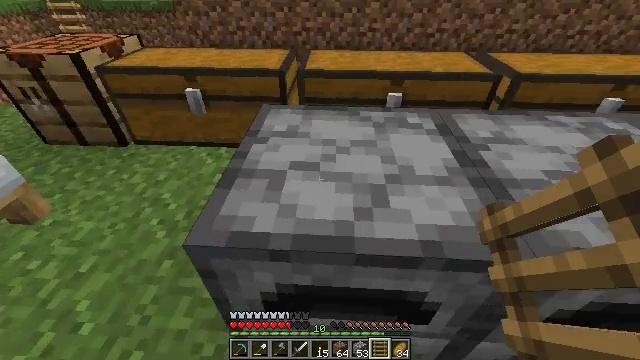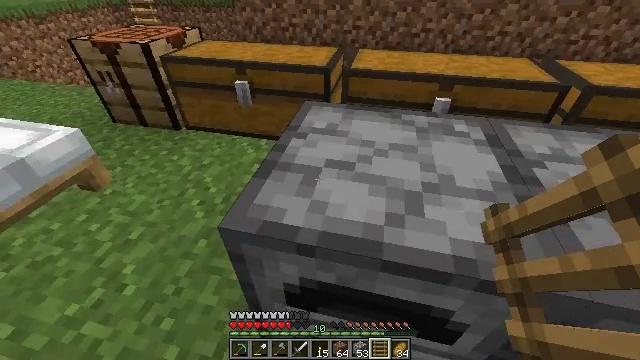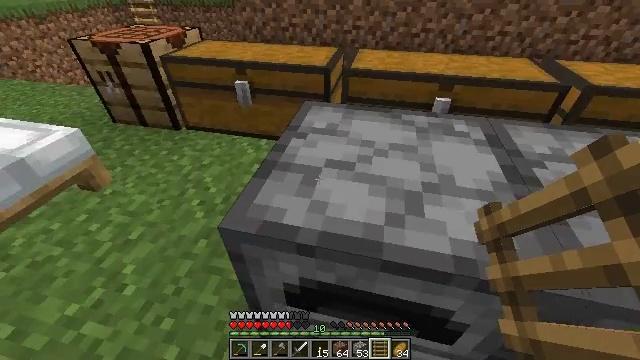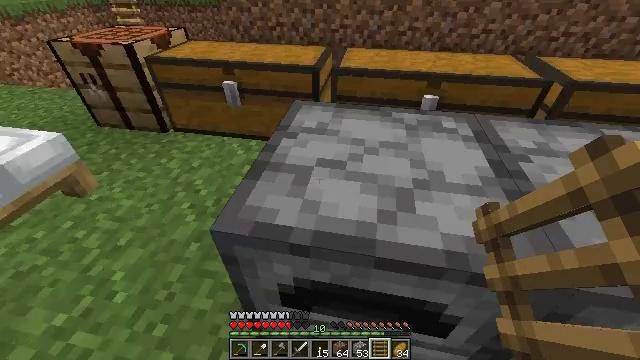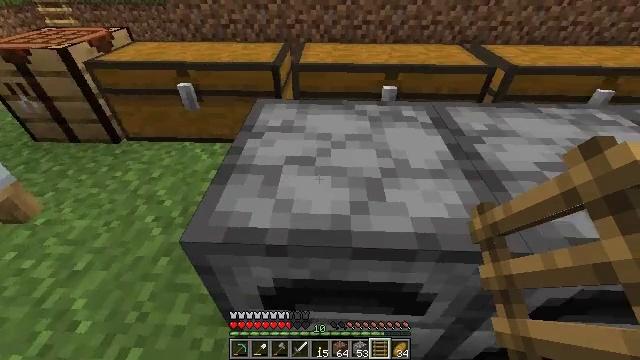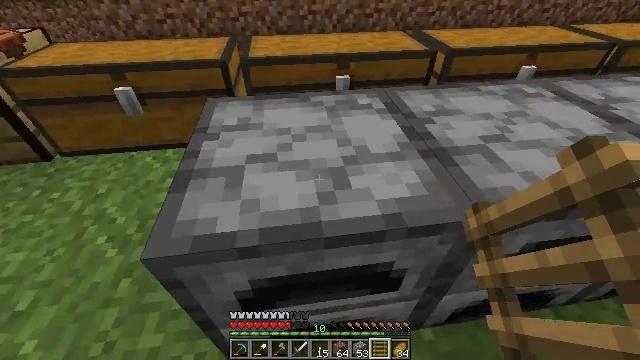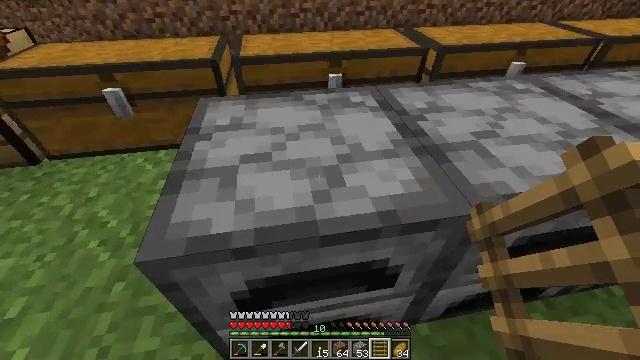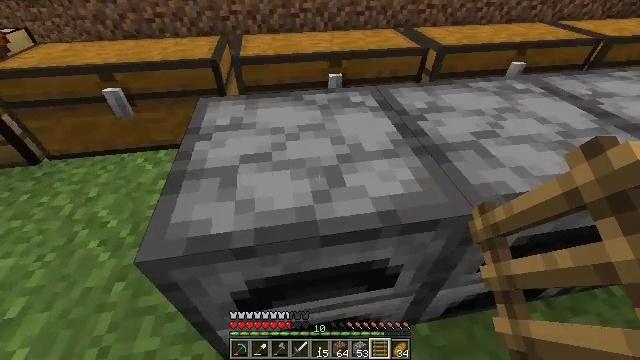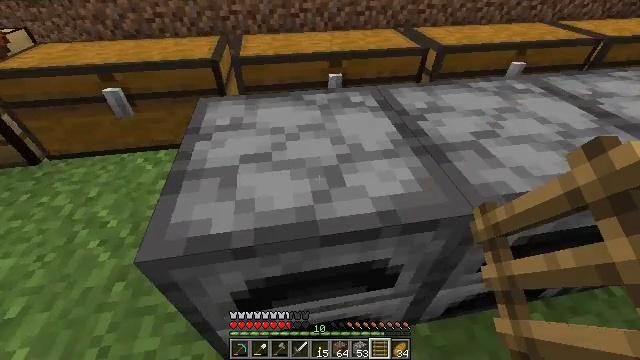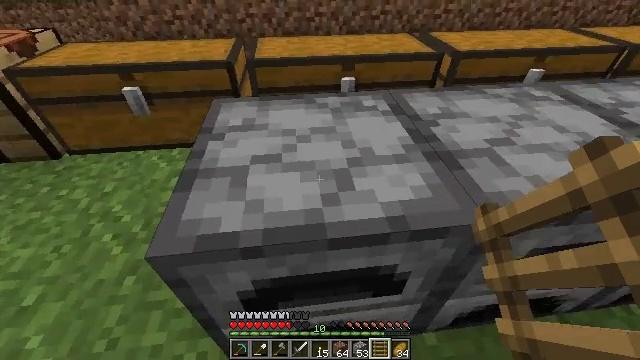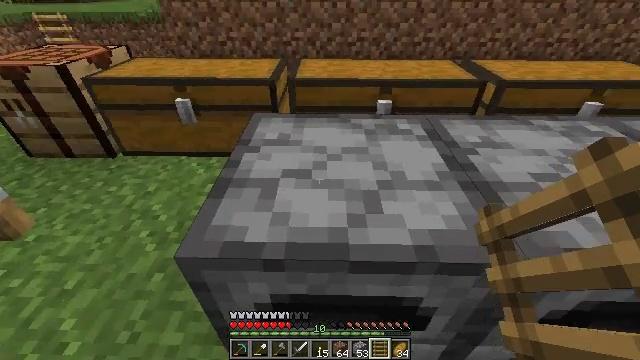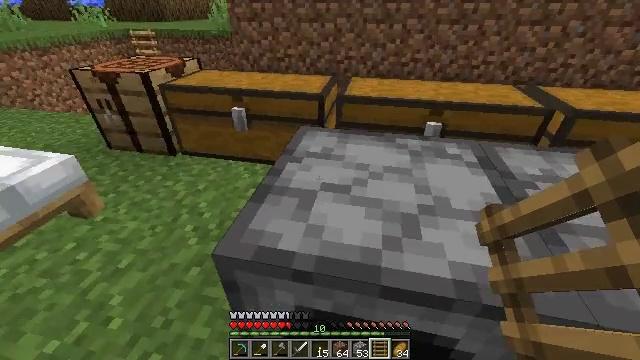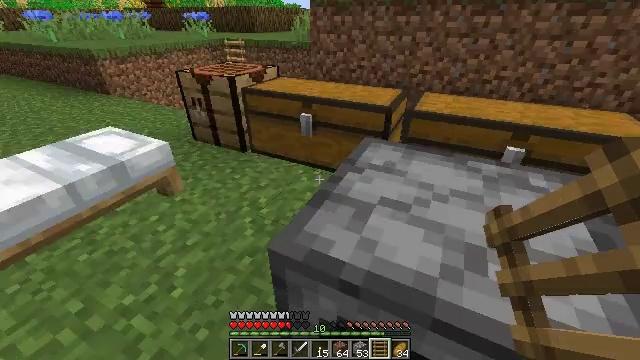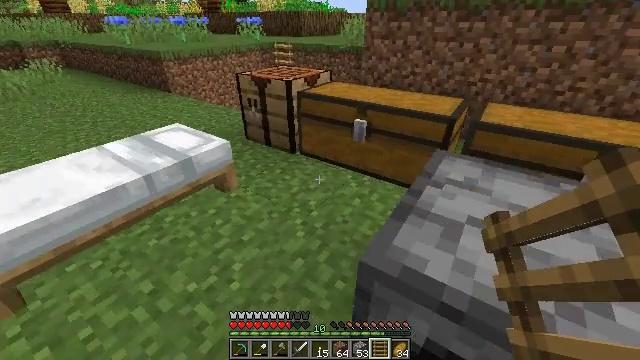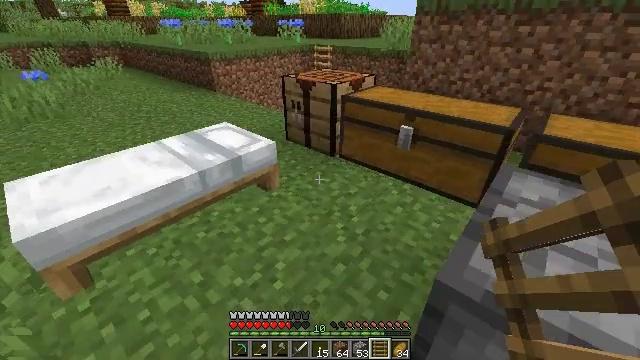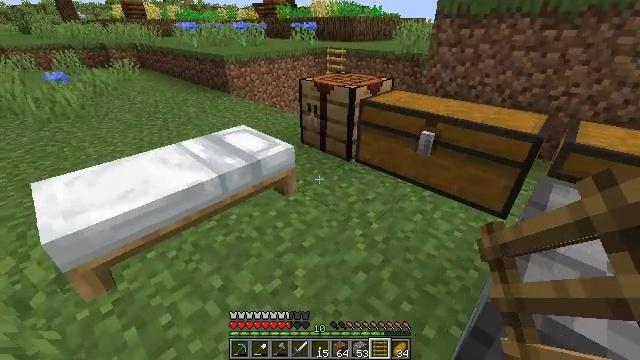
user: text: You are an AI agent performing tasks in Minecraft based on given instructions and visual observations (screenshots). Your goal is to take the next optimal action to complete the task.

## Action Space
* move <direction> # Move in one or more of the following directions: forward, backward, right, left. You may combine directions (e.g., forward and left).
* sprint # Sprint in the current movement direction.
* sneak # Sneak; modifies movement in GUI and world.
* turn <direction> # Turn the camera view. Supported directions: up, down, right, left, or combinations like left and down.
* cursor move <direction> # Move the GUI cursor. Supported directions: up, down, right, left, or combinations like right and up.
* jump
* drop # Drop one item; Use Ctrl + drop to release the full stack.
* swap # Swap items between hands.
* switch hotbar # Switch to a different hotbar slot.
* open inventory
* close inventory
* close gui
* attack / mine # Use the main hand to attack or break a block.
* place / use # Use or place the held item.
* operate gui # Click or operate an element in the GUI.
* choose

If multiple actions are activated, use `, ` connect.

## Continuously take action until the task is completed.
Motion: motion action
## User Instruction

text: Craft a diamond shovel.
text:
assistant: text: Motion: turn left
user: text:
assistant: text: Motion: no_op
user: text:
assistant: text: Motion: turn right
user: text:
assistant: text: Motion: turn right
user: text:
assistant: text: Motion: turn right and down
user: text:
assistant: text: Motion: turn right
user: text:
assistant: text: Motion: no_op
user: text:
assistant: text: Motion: no_op
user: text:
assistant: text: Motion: turn left
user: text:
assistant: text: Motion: turn left and up
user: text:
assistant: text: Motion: turn left and up
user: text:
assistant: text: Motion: move left, turn left and up
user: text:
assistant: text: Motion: move left, turn left
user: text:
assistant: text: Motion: move left, turn left
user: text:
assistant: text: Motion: move forward and move left, turn left
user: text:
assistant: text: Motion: move forward and move left, turn right and up
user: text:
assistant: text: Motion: move forward, turn right and up
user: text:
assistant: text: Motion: move forward, turn right and up
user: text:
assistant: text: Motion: move forward, turn right
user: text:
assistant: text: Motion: move forward
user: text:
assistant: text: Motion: move forward and move right
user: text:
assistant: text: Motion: move forward and move right, turn left
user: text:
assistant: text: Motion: move forward, turn left
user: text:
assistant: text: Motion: move forward, turn left
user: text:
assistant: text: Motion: move forward, turn left, use / place
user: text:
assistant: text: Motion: move forward, use / place
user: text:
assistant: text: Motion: move forward, use / place
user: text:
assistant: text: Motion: no_op
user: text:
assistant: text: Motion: no_op
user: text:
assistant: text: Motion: no_op